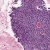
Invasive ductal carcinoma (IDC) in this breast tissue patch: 0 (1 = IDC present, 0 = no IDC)